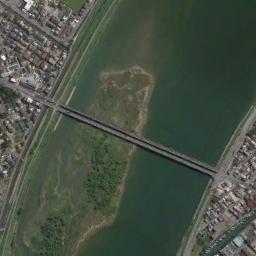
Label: bridge